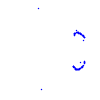
Particle: proton